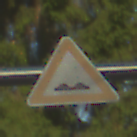
Verkehrszeichen: UnebeneFahrbahn
Umgebung: Outdoor, Suburban
Tageszeit: SunriseSunset
Wetter: PartlyCloudy
Licht: Natural
Jahreszeit: NotSpecified
Kontrast: MediumContrast